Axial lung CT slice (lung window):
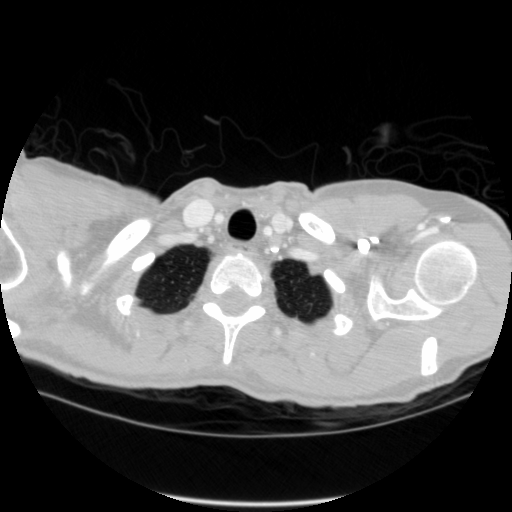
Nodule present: no